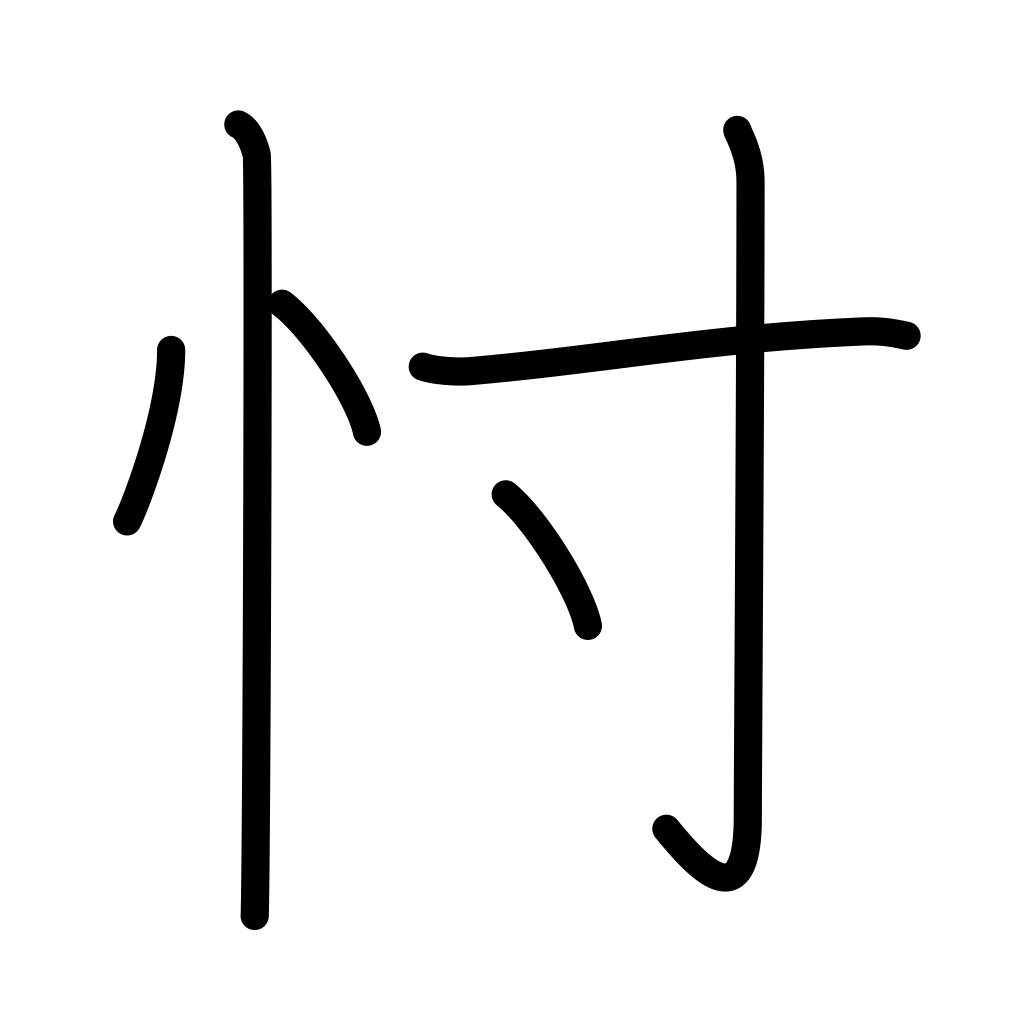
Meaning: conjecture